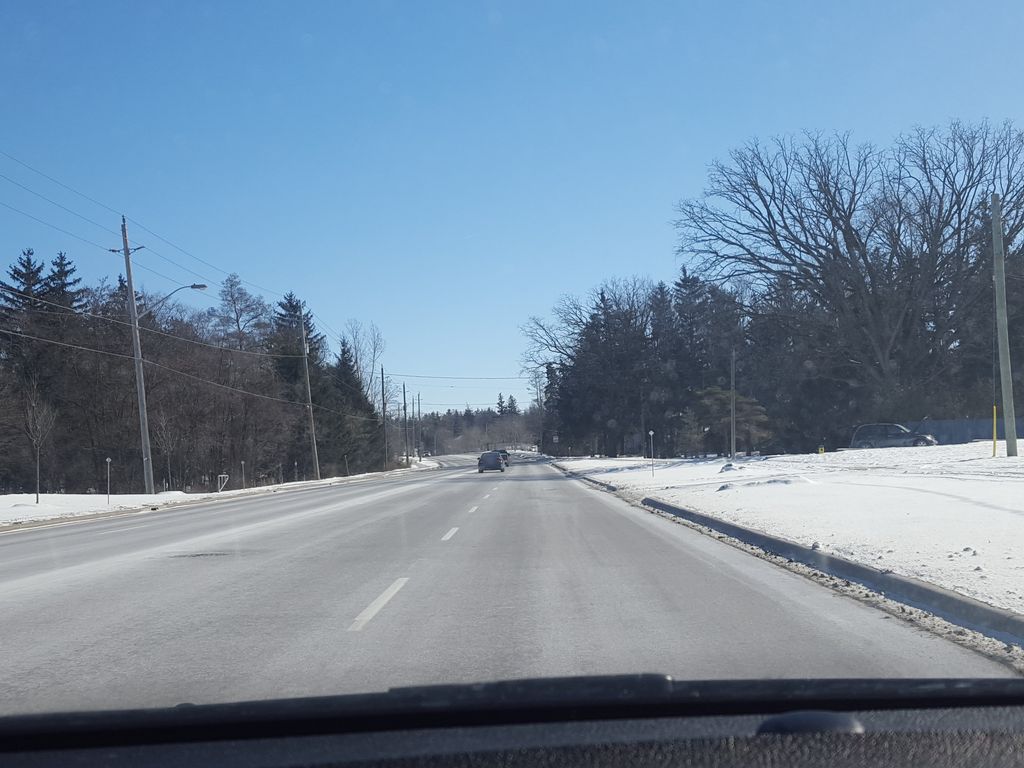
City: kitchener-waterloo